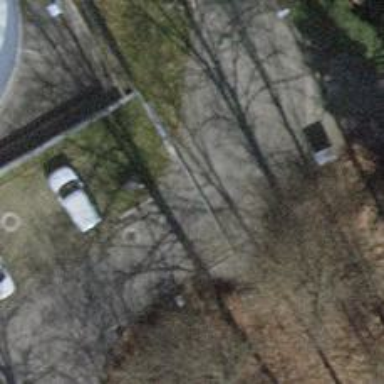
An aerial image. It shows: Alleyway designated as service road.